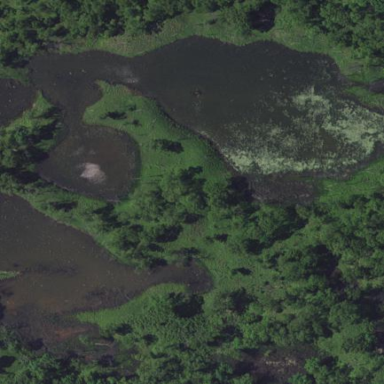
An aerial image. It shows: Pond surrounded by natural water.